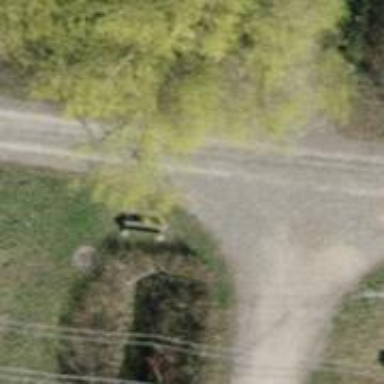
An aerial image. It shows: Brown bench.